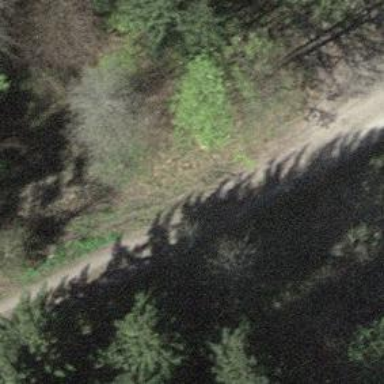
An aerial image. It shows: Gravel track with grade 4 classification.